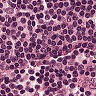
Metastatic tissue present: no